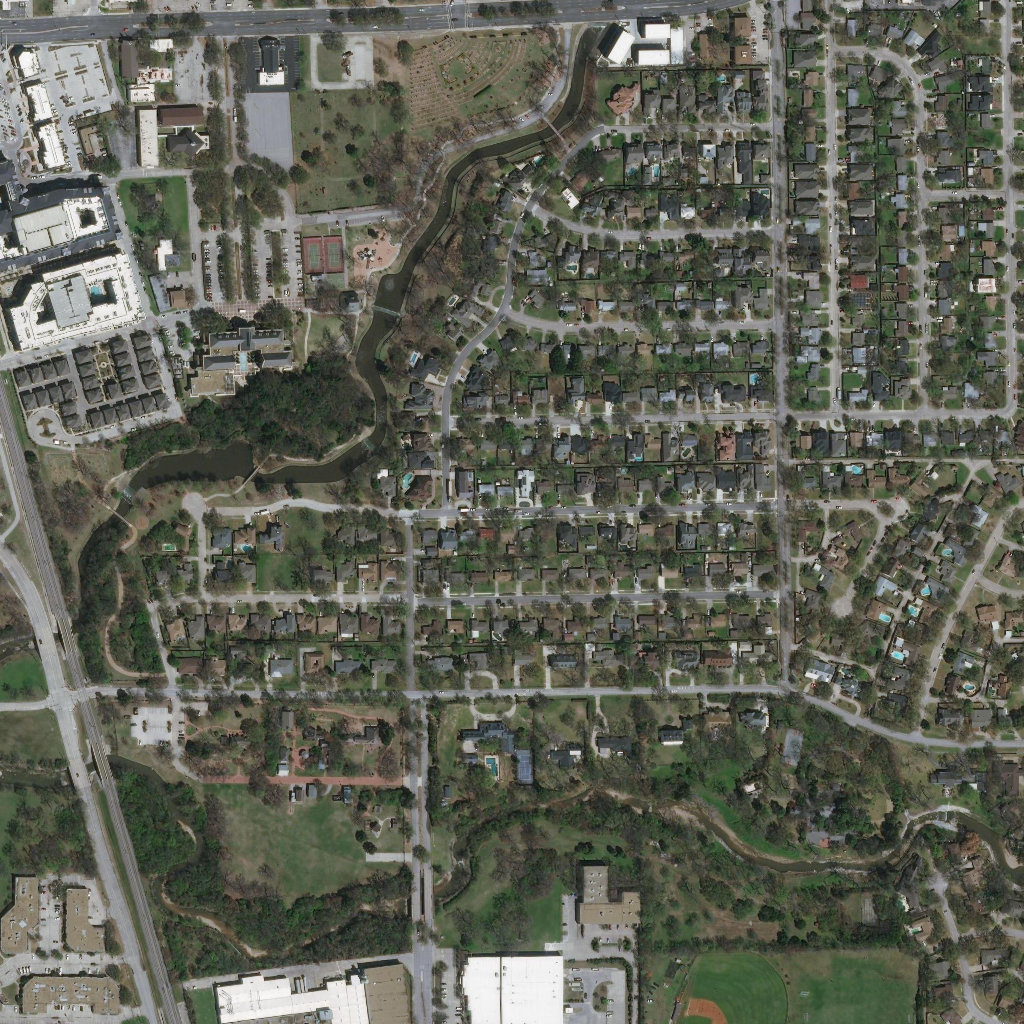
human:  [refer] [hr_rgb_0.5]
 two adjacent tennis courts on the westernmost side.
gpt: <box>[[29, 23, 33, 26, 0]]</box>

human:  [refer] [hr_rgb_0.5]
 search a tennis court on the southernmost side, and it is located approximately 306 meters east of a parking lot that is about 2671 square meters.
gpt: <box>[[50, 73, 51, 76, 0]]</box>